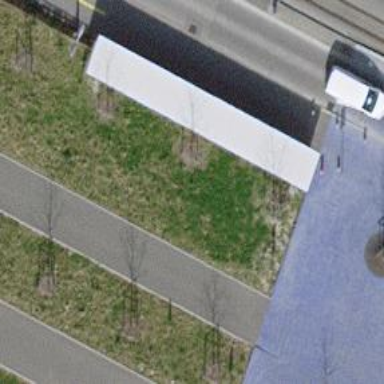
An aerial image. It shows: Bicycle parking area.